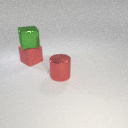
large green metal cube above large red rubber cube